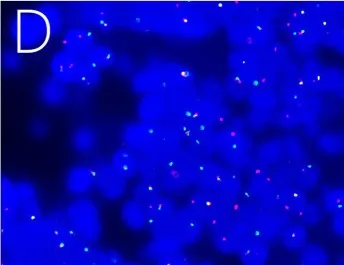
FISH revealing positive results for EWSR1 rearrangement as indicated by the separation of red and green signals (C,D).
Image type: pathology (fish)